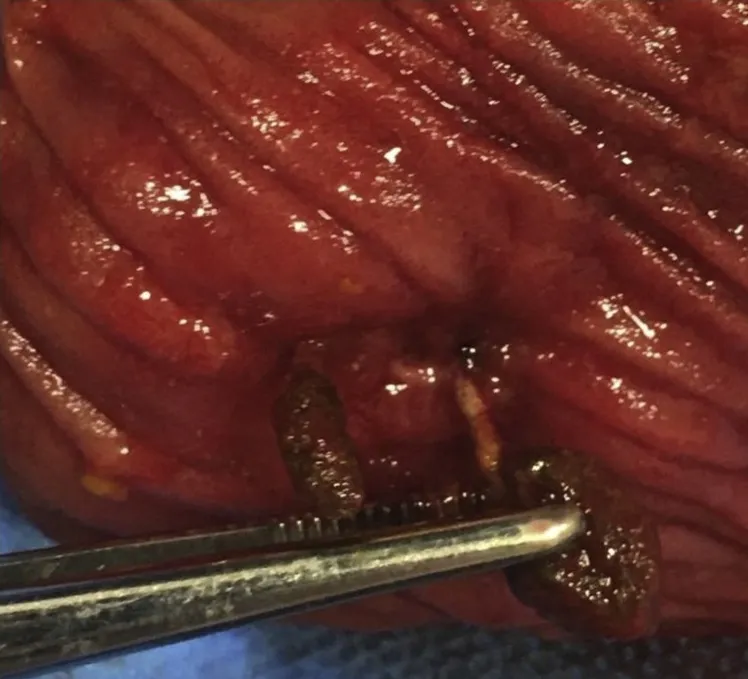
Intra-luminal view of the resected small bowel showing two ends of the stitch with attached fecaliths.
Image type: medical_photograph (other_medical_photograph)